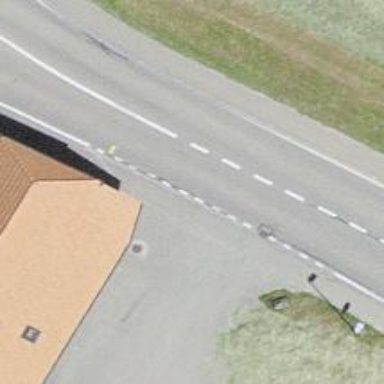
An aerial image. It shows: Bus stop with platform for public transport.